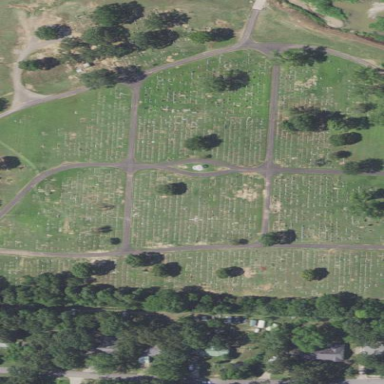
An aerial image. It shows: Cemetery.